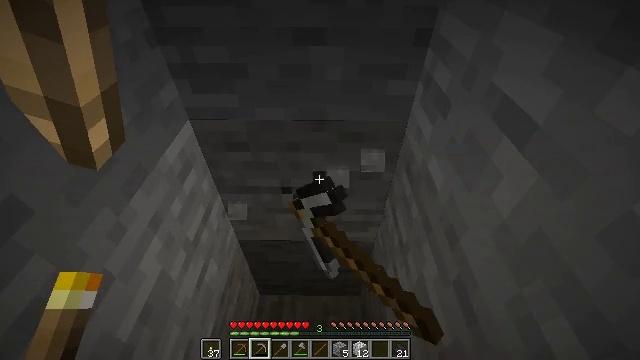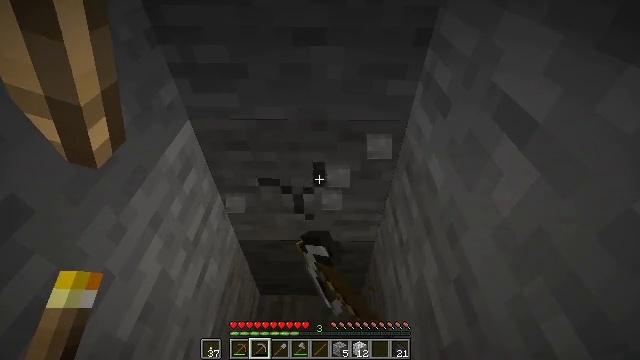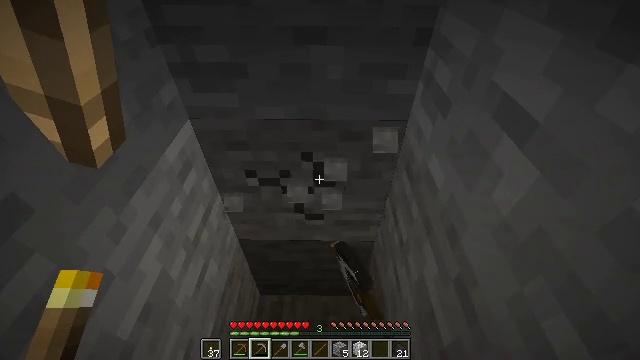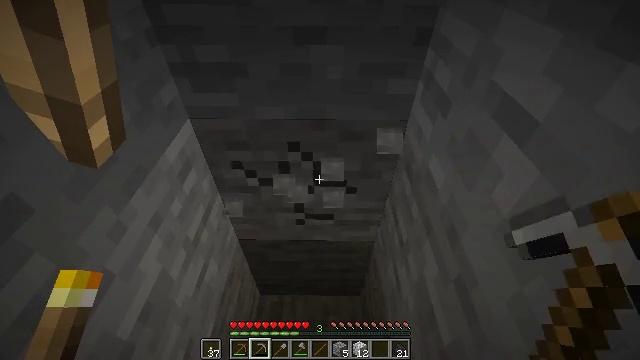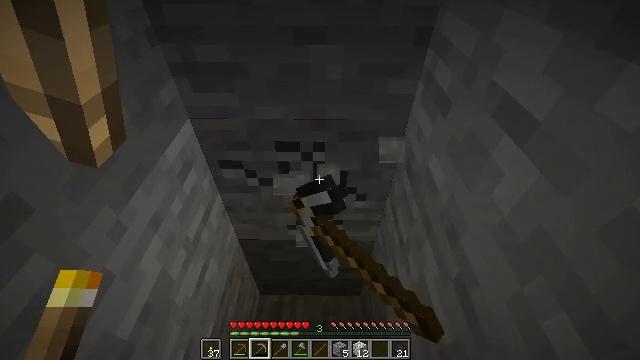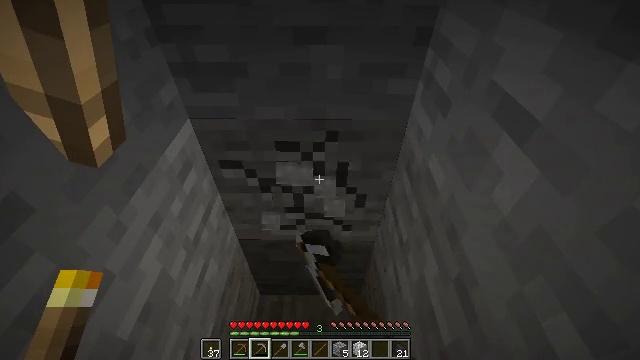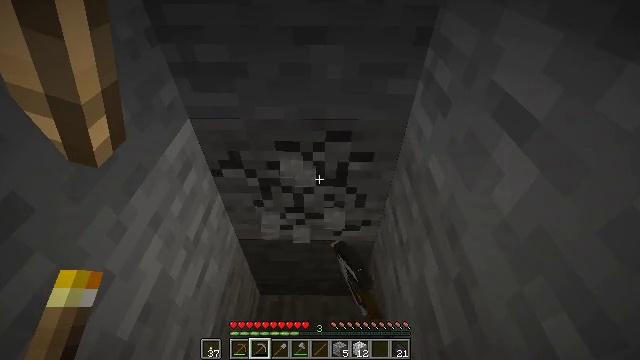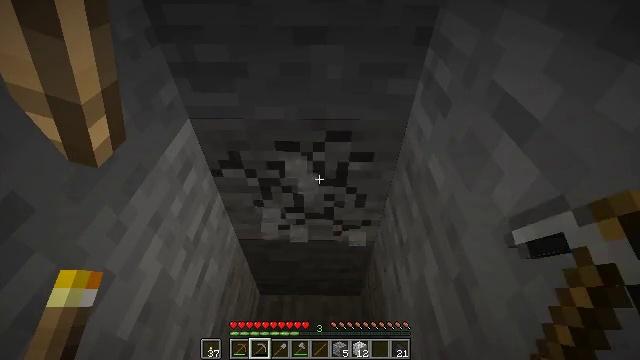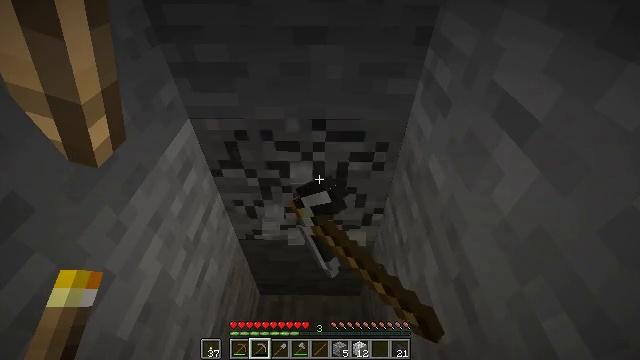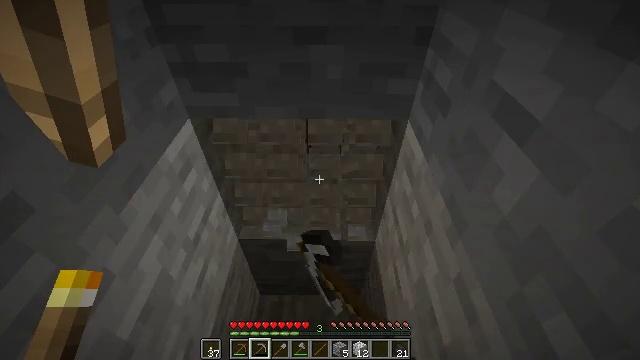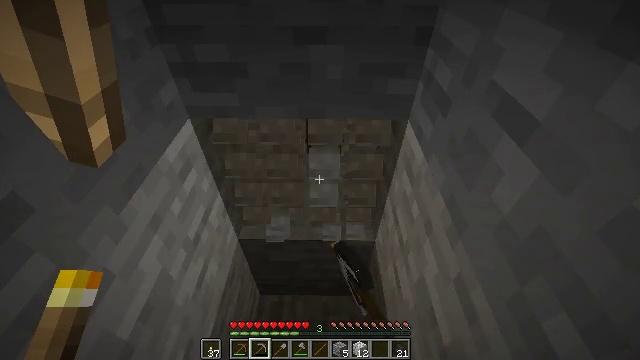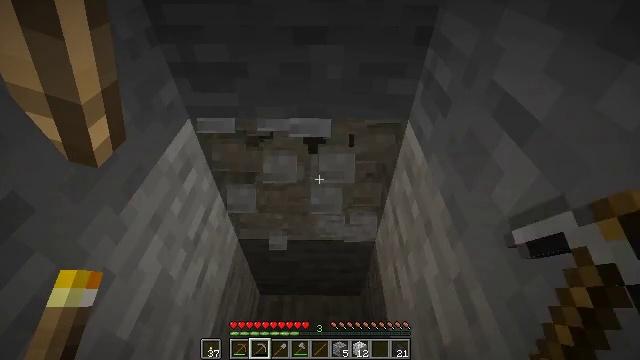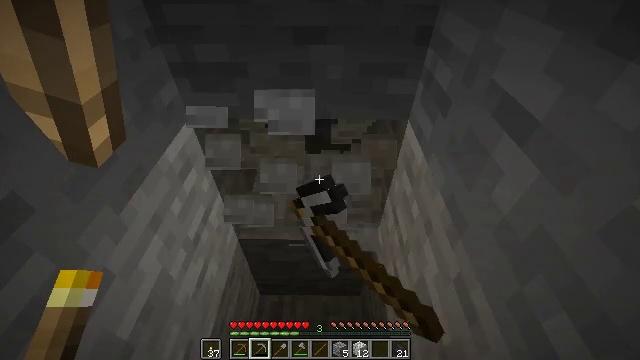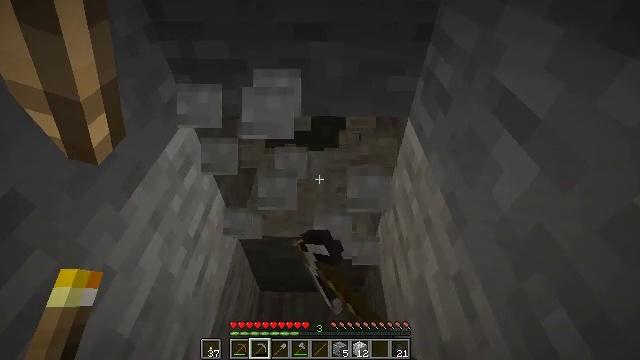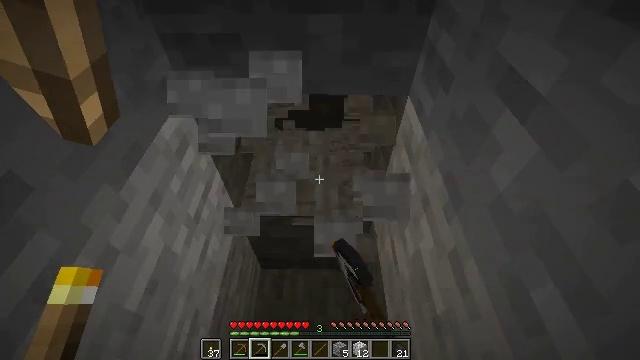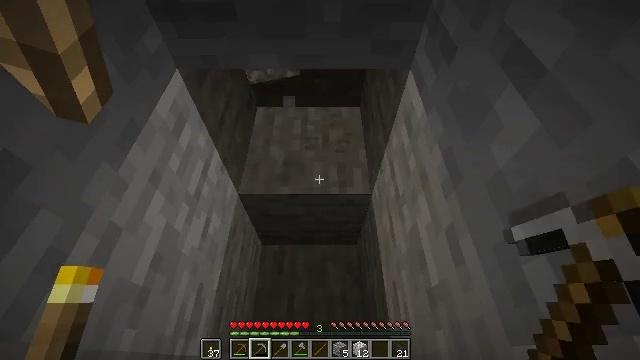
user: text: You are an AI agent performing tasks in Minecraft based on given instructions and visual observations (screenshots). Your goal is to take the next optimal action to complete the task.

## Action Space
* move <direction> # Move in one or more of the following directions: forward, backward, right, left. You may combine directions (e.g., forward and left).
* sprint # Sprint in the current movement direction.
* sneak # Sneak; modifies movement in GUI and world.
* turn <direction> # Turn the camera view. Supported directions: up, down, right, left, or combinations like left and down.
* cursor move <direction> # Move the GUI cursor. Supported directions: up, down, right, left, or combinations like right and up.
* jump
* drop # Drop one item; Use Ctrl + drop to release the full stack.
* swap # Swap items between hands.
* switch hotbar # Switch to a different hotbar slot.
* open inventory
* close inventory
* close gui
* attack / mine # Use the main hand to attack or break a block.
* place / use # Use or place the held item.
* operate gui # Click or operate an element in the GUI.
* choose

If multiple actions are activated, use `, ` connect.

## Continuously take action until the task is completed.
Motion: motion action
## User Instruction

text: Break the stone block.
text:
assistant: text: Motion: attack / mine
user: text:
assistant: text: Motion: attack / mine
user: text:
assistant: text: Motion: attack / mine
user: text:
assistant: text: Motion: attack / mine
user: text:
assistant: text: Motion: attack / mine
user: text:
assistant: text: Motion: attack / mine
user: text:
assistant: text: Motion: attack / mine
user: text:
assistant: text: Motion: attack / mine
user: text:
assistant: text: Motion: attack / mine
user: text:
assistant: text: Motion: attack / mine
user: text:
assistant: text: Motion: attack / mine
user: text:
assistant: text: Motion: attack / mine
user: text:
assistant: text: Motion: attack / mine
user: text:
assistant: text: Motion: turn down, attack / mine
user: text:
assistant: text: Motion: turn down, attack / mine
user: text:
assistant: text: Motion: attack / mine
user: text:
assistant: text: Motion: attack / mine
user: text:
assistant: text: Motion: attack / mine
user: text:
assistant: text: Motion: attack / mine
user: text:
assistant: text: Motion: attack / mine
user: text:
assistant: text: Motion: attack / mine
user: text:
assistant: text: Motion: attack / mine
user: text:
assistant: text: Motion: attack / mine
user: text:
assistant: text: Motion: attack / mine
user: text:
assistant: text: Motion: attack / mine
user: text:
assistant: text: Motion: attack / mine
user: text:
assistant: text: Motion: attack / mine
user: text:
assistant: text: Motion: attack / mine
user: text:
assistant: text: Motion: attack / mine
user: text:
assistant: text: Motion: attack / mine